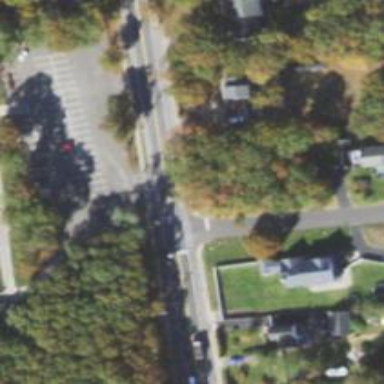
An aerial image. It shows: Marked road crossing.